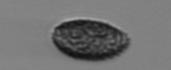
Label: Pseudochattonella_farcimen